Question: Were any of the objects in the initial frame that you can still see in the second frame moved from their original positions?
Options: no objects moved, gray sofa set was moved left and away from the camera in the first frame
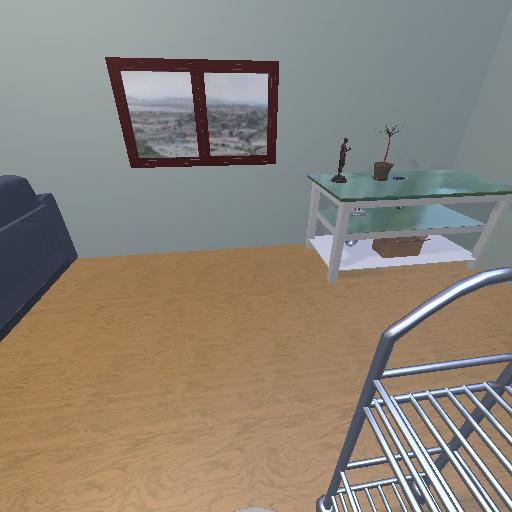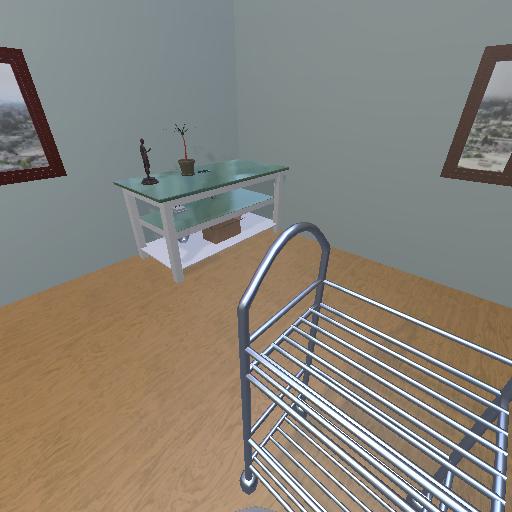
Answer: no objects moved